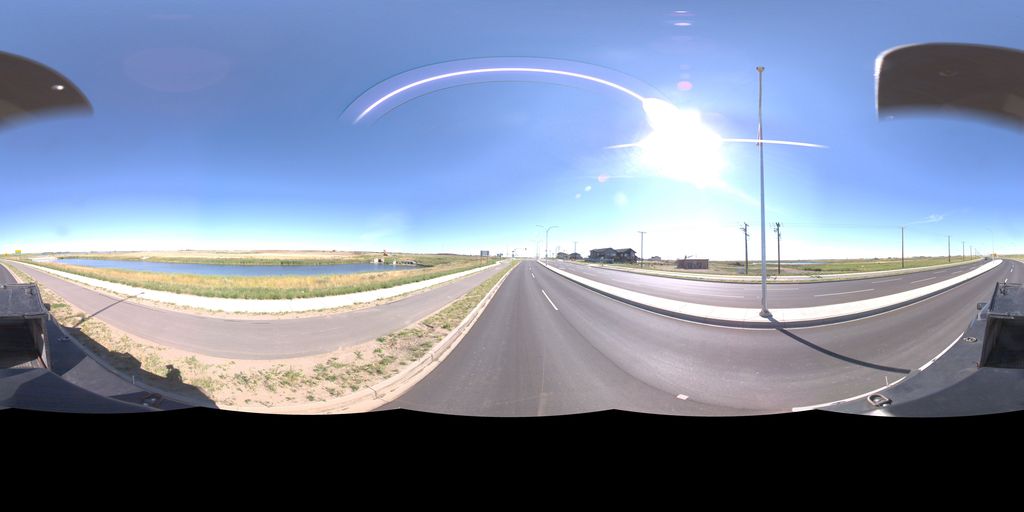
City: saskatoon